Field crop: maize
Growth stage: 2
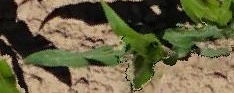
Species: maize